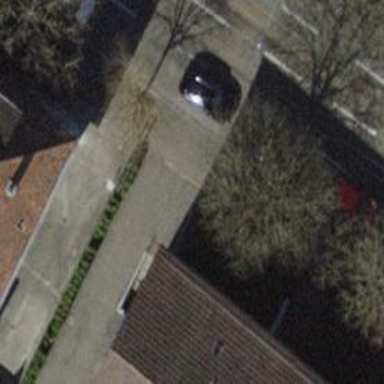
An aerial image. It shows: Unmarked crossing with traffic calming table.